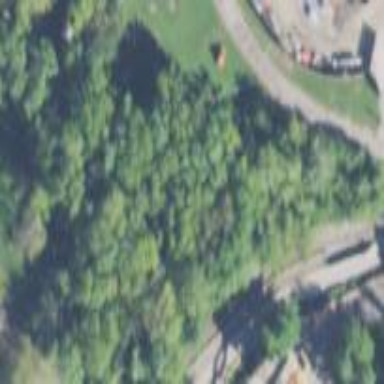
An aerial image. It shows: Deciduous woodland area.